Question: I'm using the <URL> from the RFC :
'''
<URL>?
'''
However
When I paste it in vs :
'''
var emailPattern = /<URL>?/i;
'''
it is shown with error :
<URL>

How can I remove this error ?
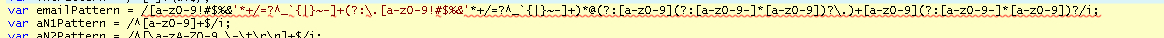
Answer: I think you need to escape your '/' in your regexp if you decide to use the / as a delimiter so replace in the regexp each '/' occurrence by '\/'.
The thing is, as the first and last '/' are here to indicate where you regexp really starts and where it really ends, you need to escape '/' inside the regexp for the parser to understand where to stop.
This should work :
'''
var emailPattern = /<URL>?/i;
'''
And as you pointed out in your comment, using the construct 'new Regexp("...")' allows you to build your regexp without having to escape.
Both constructs are equivalent. More info <URL>